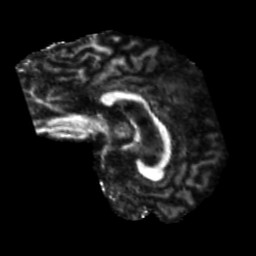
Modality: FA
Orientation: sagittal
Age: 47
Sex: male
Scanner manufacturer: siemens
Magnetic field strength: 3 T
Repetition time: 5.25 s
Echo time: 0.08 s